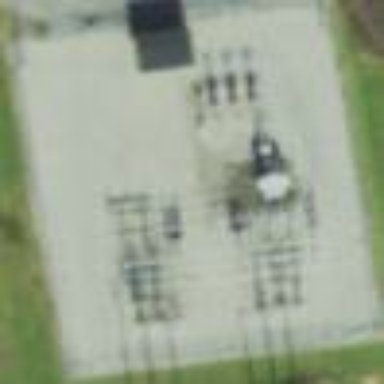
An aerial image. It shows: Outdoor distribution substation.